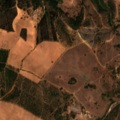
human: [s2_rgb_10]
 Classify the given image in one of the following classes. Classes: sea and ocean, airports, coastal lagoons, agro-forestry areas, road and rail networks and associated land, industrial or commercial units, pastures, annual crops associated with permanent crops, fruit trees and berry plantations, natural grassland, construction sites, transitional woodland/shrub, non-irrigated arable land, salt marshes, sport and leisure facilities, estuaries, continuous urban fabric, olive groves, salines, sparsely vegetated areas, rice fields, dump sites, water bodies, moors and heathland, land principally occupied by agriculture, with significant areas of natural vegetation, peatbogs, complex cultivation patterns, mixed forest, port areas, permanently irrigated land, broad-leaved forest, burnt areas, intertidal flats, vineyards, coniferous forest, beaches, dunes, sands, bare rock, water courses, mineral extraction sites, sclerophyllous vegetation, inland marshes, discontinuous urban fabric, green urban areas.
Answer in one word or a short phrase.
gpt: non-irrigated arable land, pastures, broad-leaved forest, transitional woodland/shrub